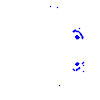
Particle: kaon